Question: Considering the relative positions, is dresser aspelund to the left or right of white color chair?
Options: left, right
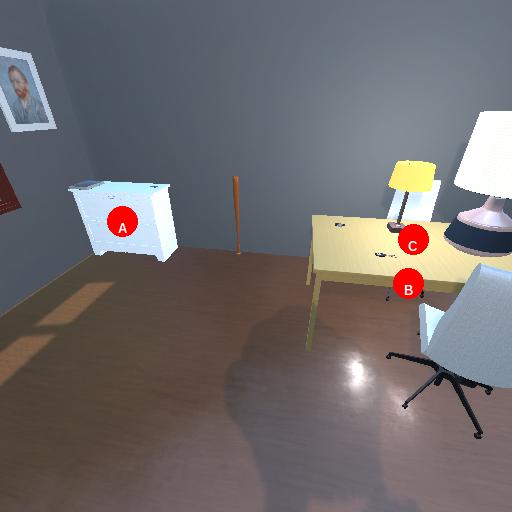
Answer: left